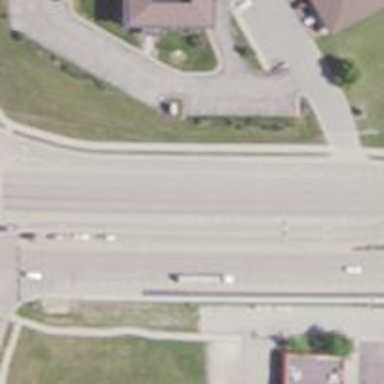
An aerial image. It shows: Primary link highway with asphalt surface.